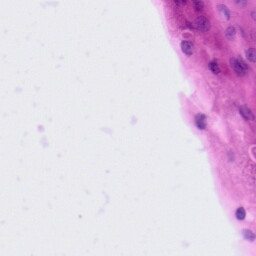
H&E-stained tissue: Tonsil